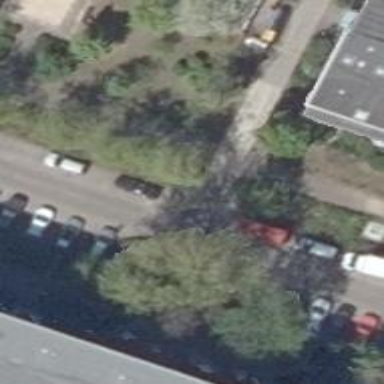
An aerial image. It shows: Asphalt parking aisle road.